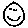
Label: smiley face